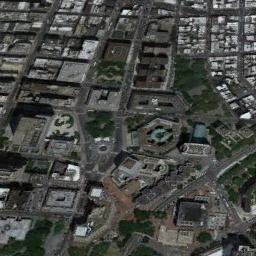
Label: commercial_area